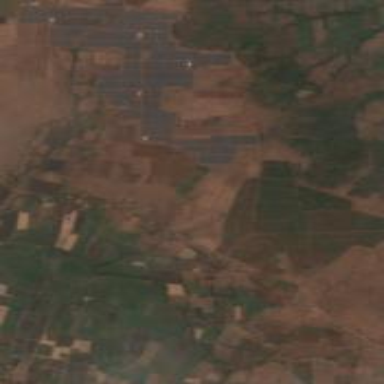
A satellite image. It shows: Wall surrounding solar power plant. The plant utilizes photovoltaic technology to generate electricity.